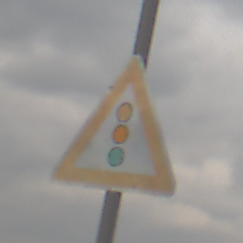
Verkehrszeichen: Lichtzeichenanlage
Umgebung: Outdoor, Nature
Tageszeit: MorningAfternoon
Wetter: Overcast
Licht: Natural
Jahreszeit: NotSpecified
Kontrast: LowContrast